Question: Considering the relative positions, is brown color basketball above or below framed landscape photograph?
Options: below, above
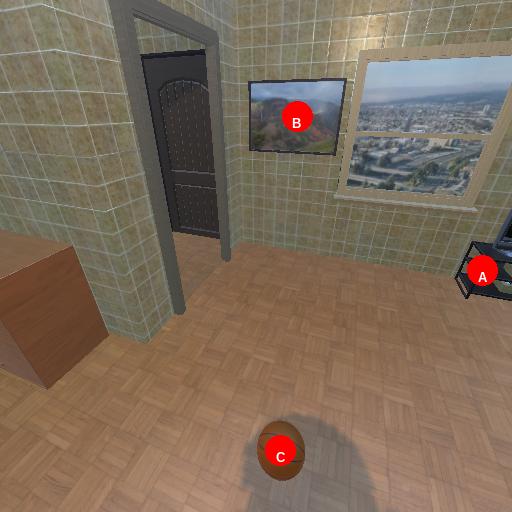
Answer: below